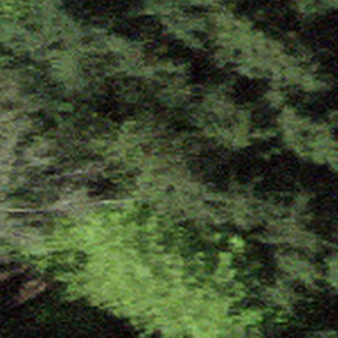
Label: other